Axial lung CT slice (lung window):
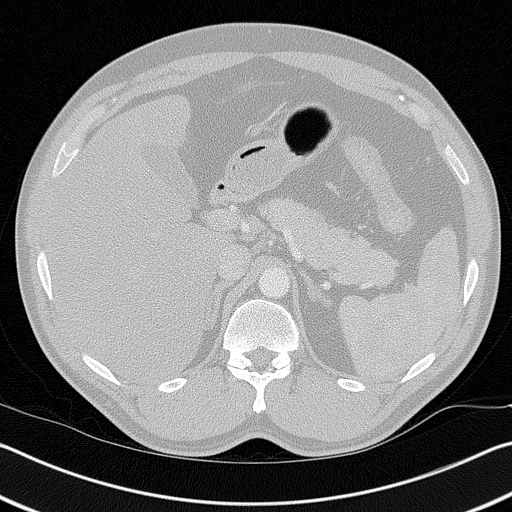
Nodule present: no